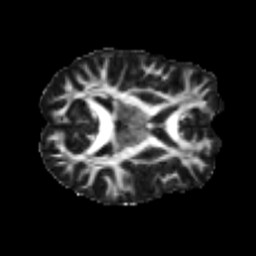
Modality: FA
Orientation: axial
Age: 37
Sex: male
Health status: healthy
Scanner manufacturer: siemens
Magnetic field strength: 3 T
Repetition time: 3.6 s
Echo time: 0.092 s